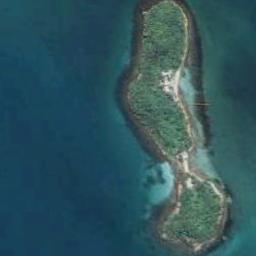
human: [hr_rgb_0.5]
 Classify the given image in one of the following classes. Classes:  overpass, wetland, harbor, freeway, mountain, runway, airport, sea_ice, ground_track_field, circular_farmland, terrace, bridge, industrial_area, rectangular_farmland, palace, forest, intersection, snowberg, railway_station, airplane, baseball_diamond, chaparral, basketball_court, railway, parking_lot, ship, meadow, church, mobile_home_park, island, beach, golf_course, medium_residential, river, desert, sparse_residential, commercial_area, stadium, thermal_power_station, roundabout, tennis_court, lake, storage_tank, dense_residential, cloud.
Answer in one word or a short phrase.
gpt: island